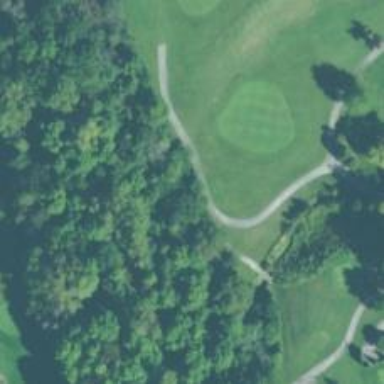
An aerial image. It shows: Path for both roads and golfers.